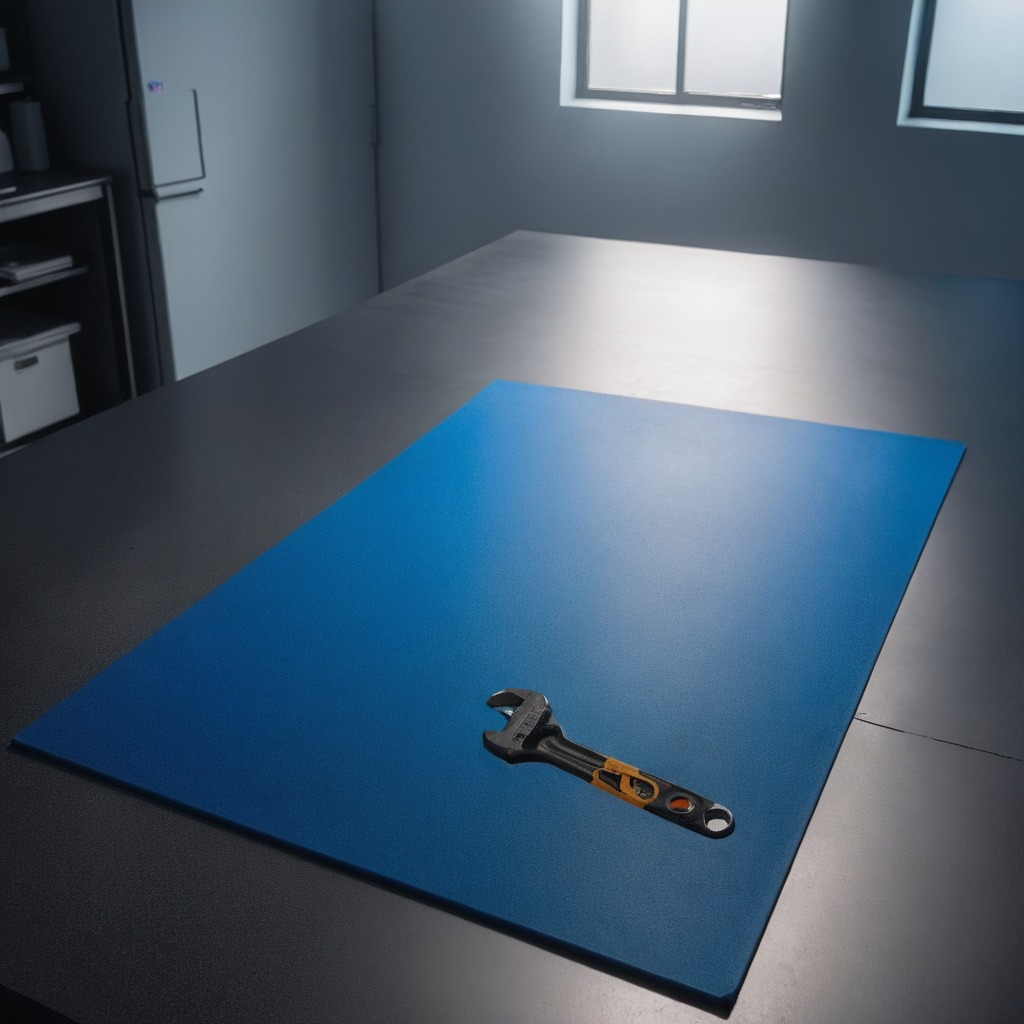
A wrench lies on a clean granite tabletop covered with a blue rubber mat inside a workshop under bright overhead lighting crisp shadows high clarity worn but beneath the mat.